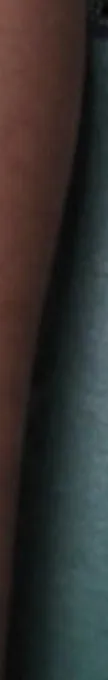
Anetoderma lesions some minute after cryotherapy.
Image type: endoscopy (airway_endoscopy)